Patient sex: M
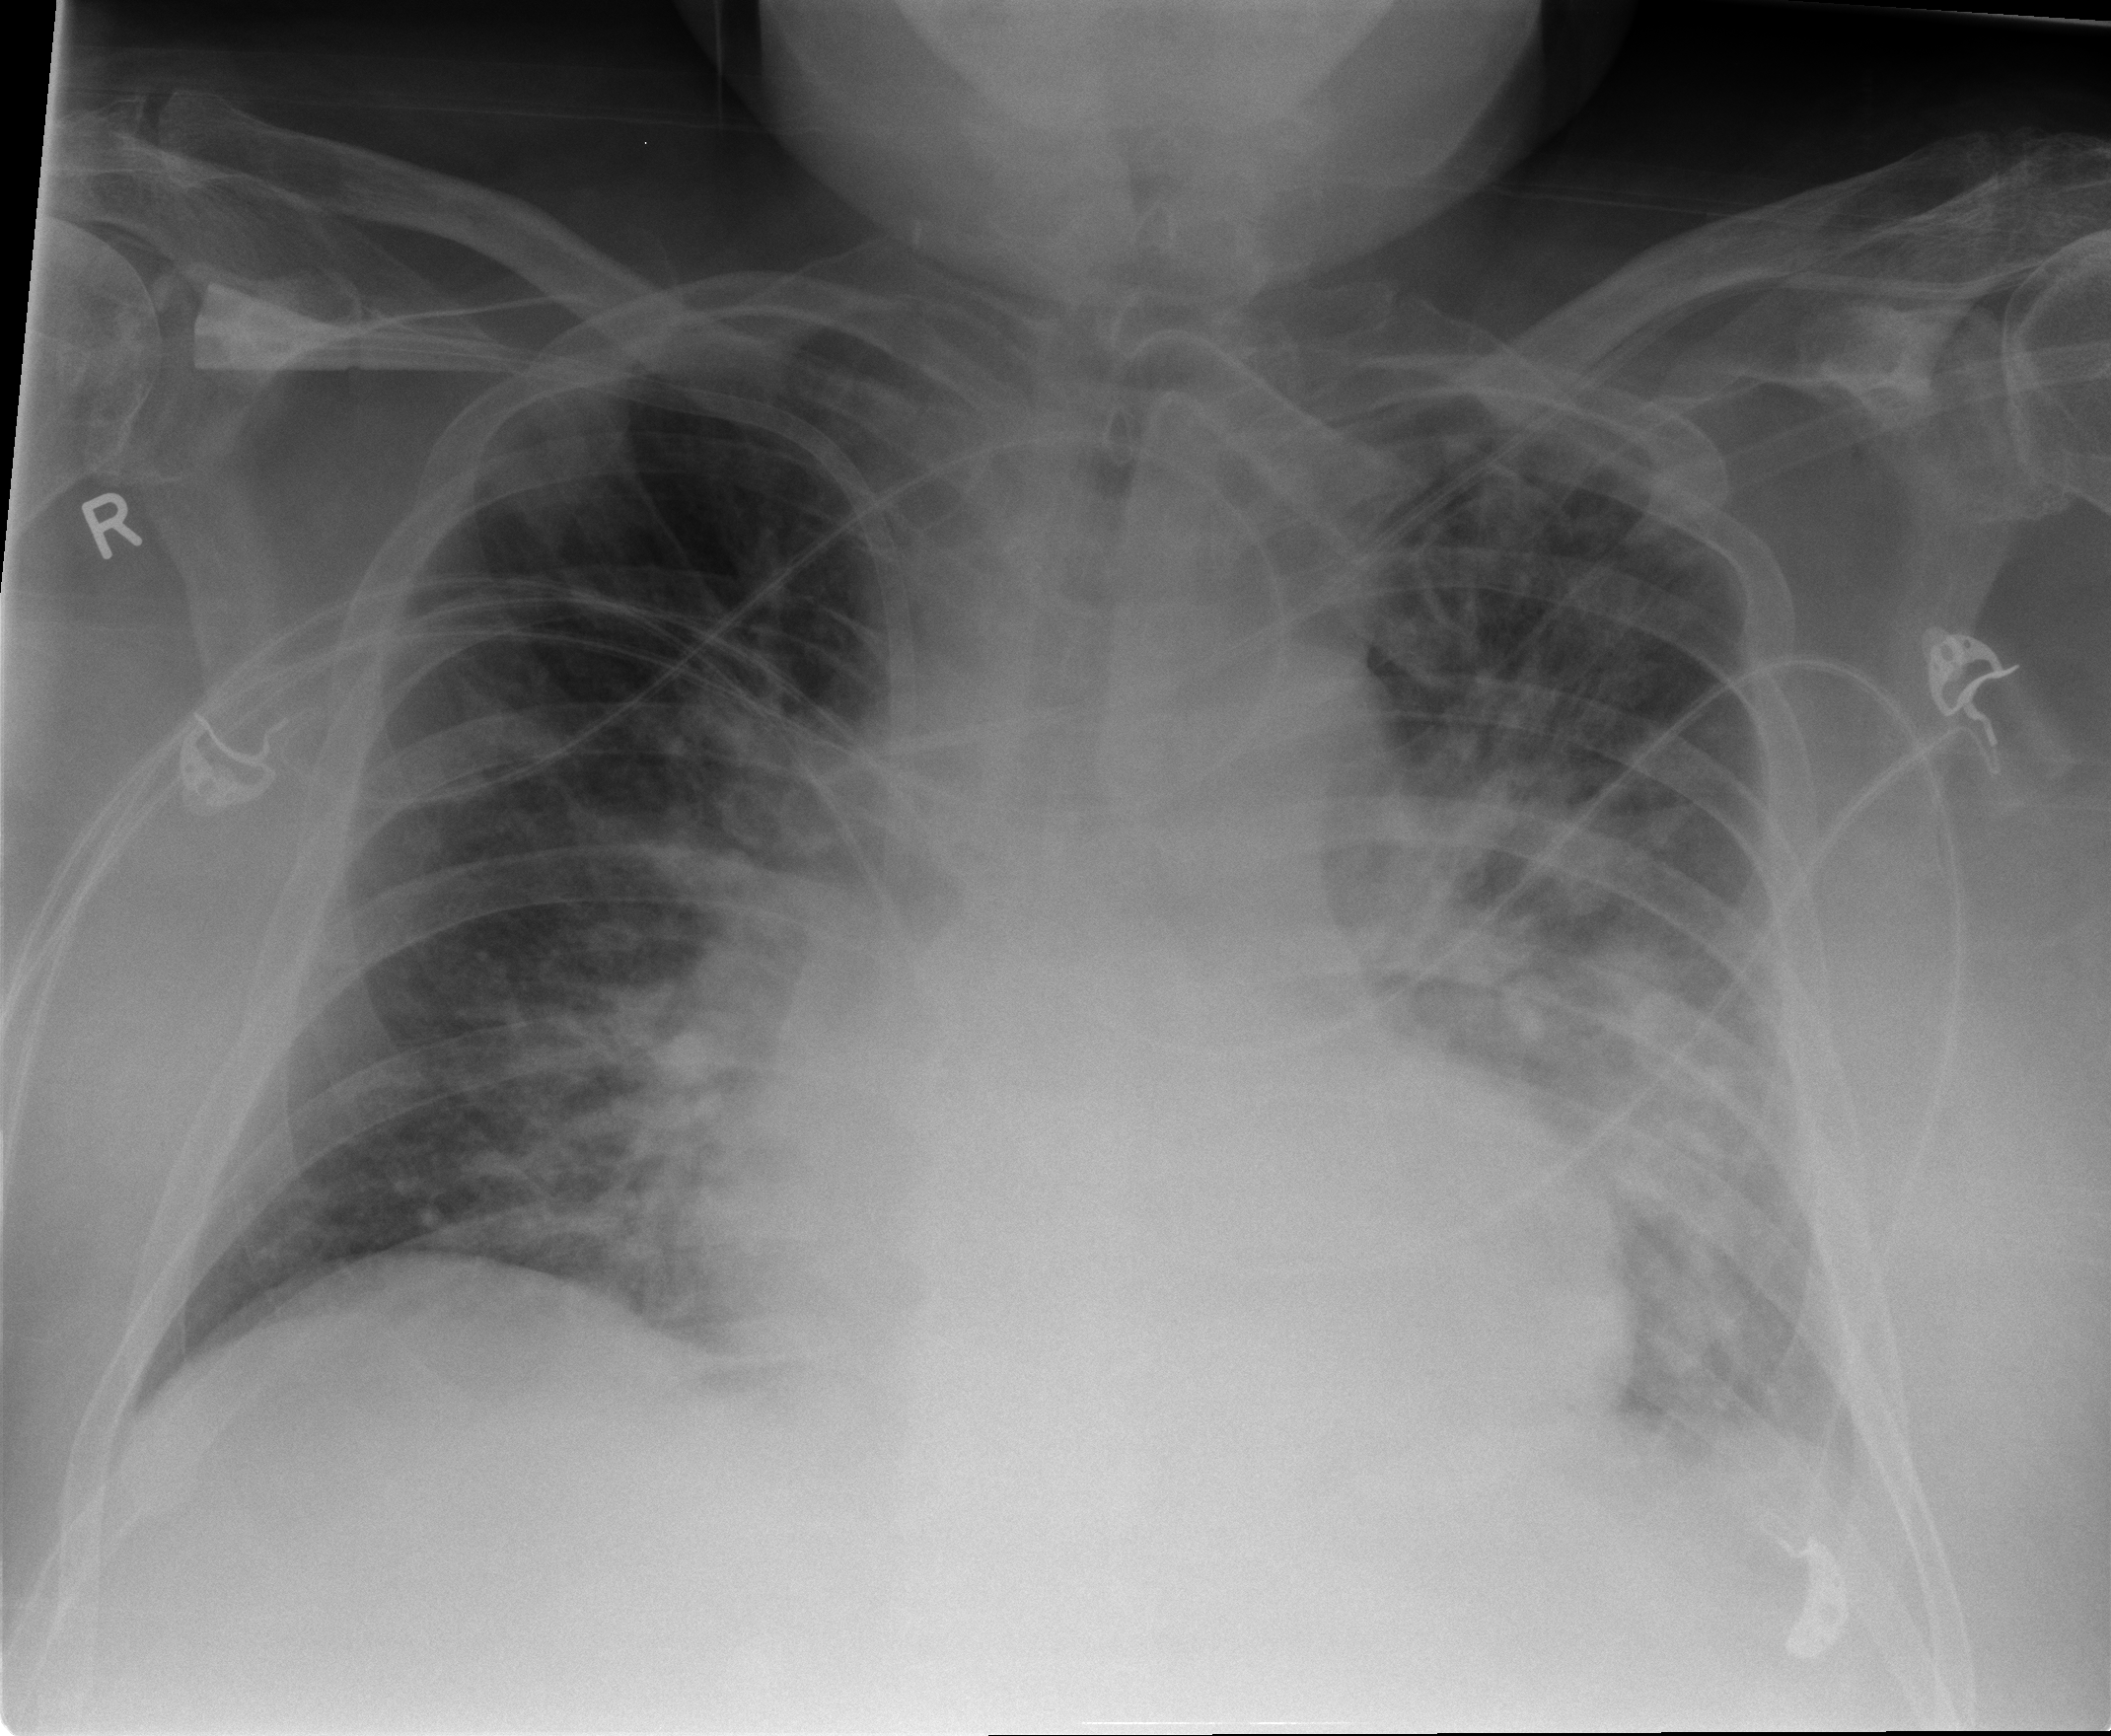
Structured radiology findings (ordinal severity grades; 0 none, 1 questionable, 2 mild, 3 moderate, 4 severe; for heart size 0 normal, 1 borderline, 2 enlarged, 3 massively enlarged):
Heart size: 2
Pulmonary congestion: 3
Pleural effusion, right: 2
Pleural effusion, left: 2
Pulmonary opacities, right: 2
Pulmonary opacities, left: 3
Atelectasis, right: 2
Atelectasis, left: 2